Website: lowes
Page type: review-order
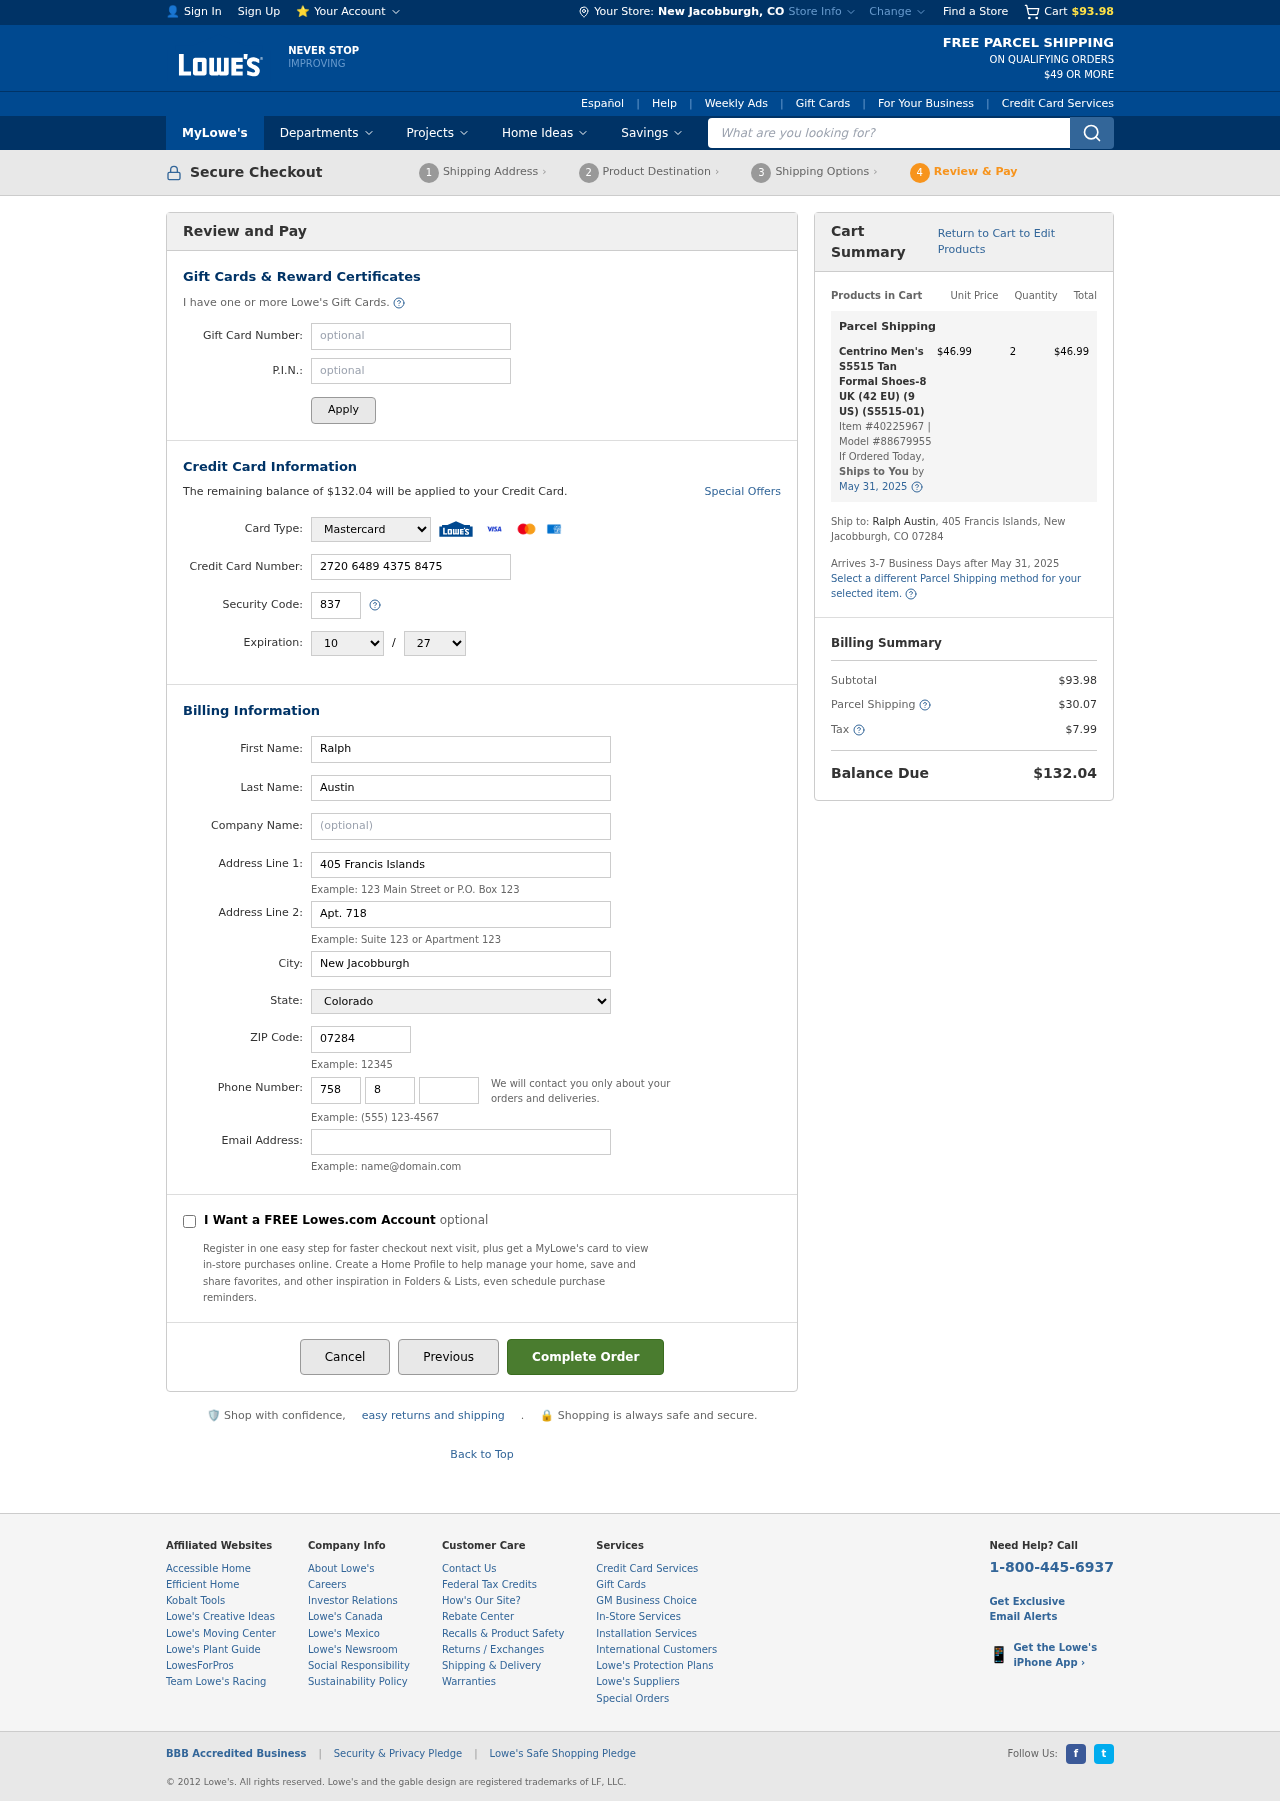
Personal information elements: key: PII_CARD_CVV
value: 837
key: PII_CARD_EXPIRY_MONTH
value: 10
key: PII_CARD_EXPIRY_YEAR
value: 27
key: PII_CARD_NUMBER
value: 2720 6489 4375 8475
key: PII_CARD_TYPE
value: Mastercard
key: PII_CITY
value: New Jacobburgh
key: PII_CITY_STATE
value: New Jacobburgh, CO
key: PII_EMAIL
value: raustin@hotmail.com
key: PII_FIRSTNAME
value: Ralph
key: PII_LASTNAME
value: Austin
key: PII_PHONE_AREA
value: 758
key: PII_PHONE_PREFIX
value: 880
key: PII_PHONE_SUFFIX
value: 9802
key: PII_POSTCODE
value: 07284
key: PII_STATE
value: Colorado
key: PII_STREET
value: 405 Francis Islands
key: PII_STREET2
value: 405 Francis Islands
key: PII_STREET2
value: Apt. 718
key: PII_FULLNAME2
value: Ralph Austin
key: PII_CITY_STATE_ZIP2
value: New Jacobburgh, CO 07284
Product elements: key: PRODUCT1_NAME
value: Centrino Men's S5515 Tan Formal Shoes-8 UK (42 EU) (9 US) (S5515-01)
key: PRODUCT1_PRICE
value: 46.99
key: PRODUCT1_QUANTITY
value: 2
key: PRODUCT1_ITEM_NUMBER
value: Item #40225967
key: PRODUCT1_MODEL_NUMBER
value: Model #88679955
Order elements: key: ORDER_SUBTOTAL
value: $93.98
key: ORDER_BALANCE_DUE
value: $132.04
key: ORDER_SHIPPING_DATE
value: May 31, 2025
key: ORDER_ITEM_TOTAL
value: $46.99
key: ORDER_SHIPPING_DATE2
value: May 31, 2025
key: ORDER_SHIPPING_COST
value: $30.07
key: ORDER_TAX
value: $7.99
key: ORDER_TOTAL
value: $132.04
Search elements: key: HEADER_SEARCH
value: What are you looking for?